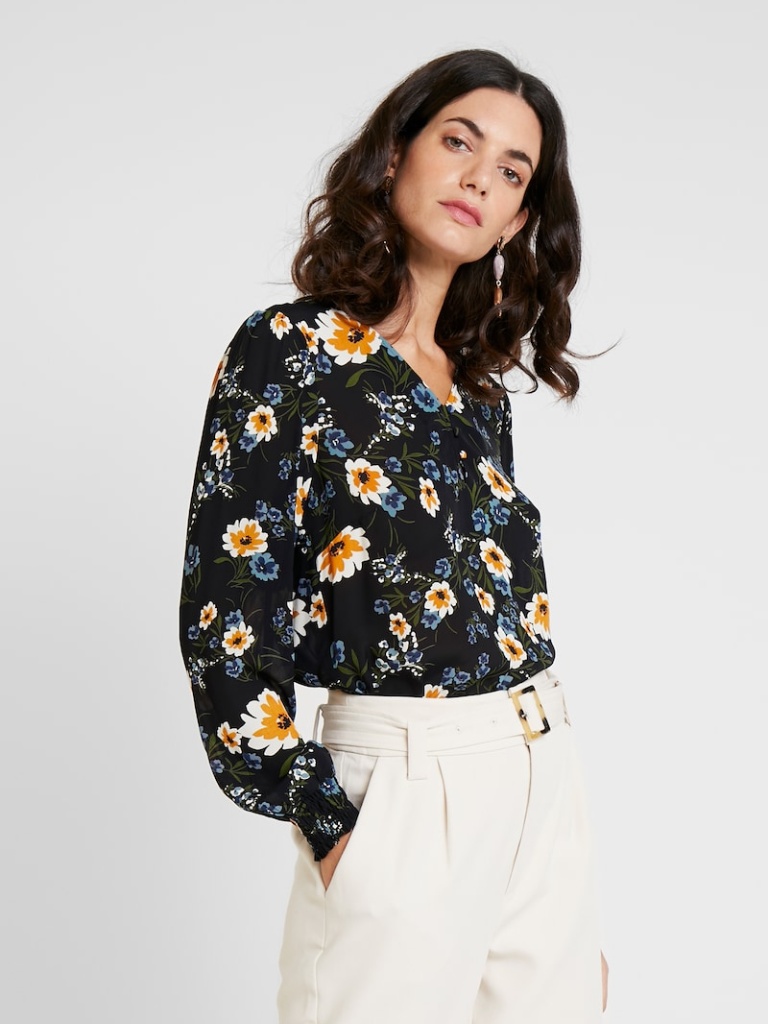
chiffon relaxed a long-sleeved with the sleeves down hip length Fully Tucked in v-neck blouse